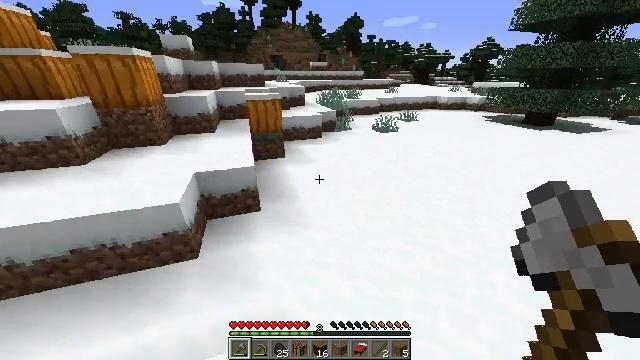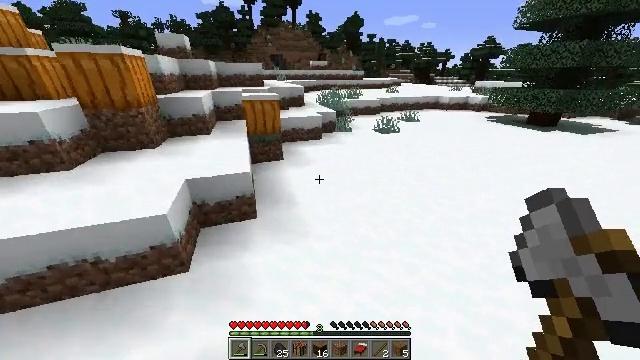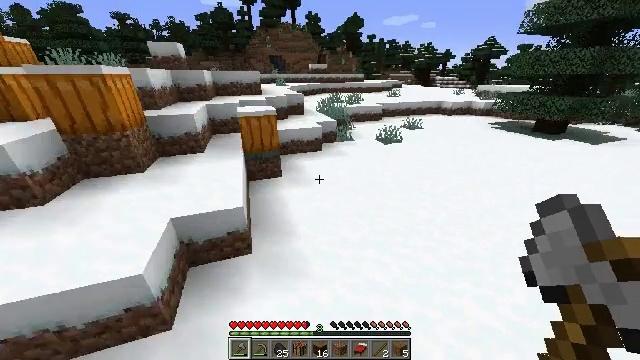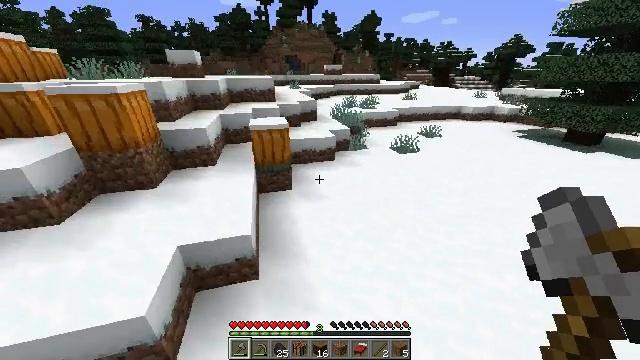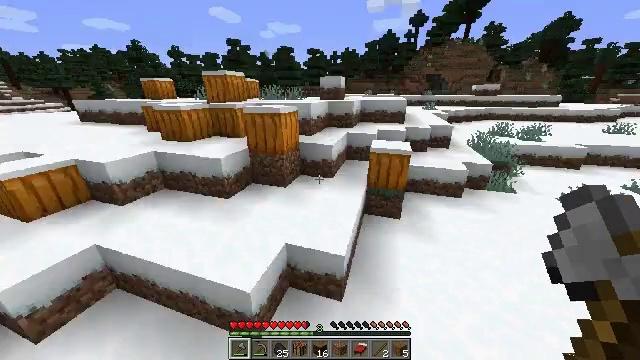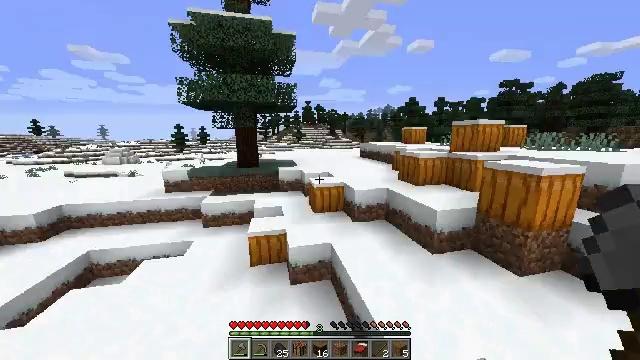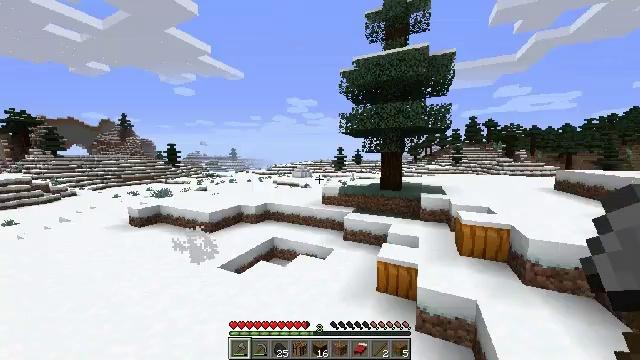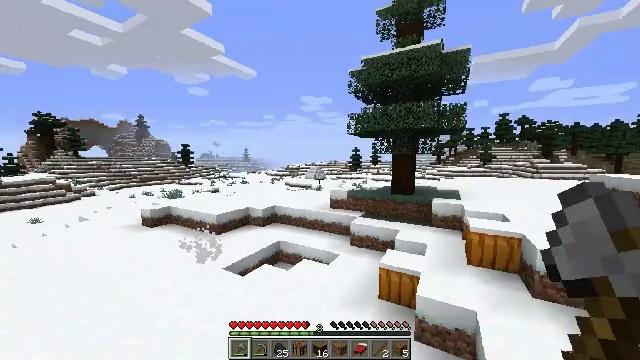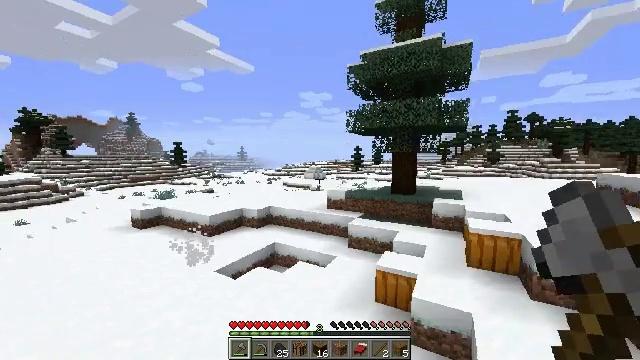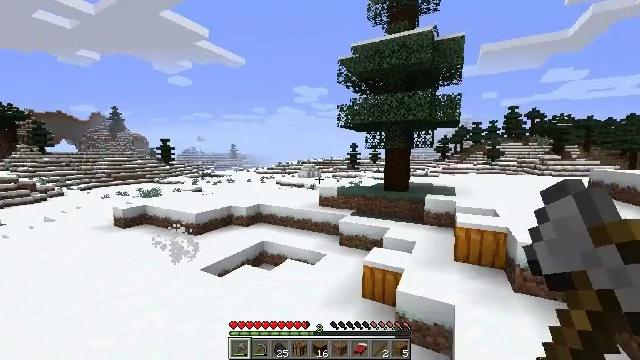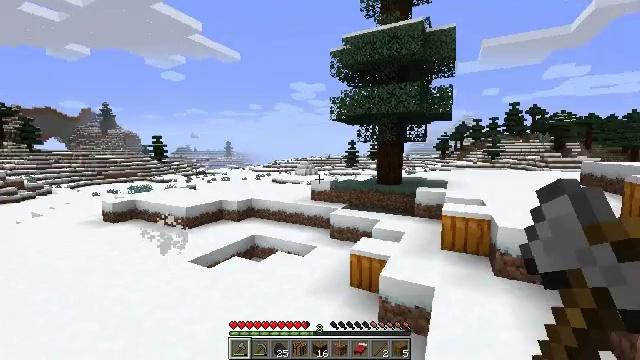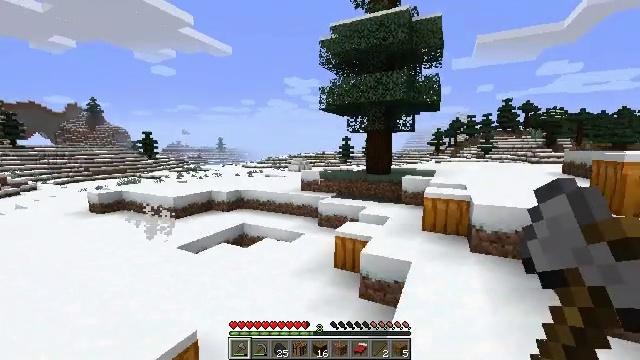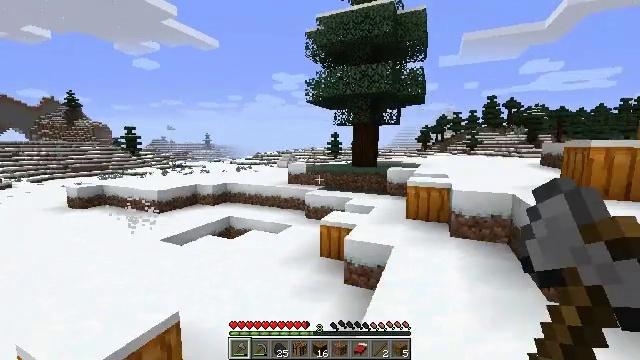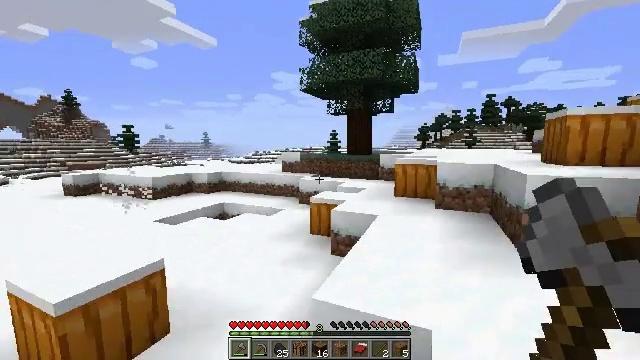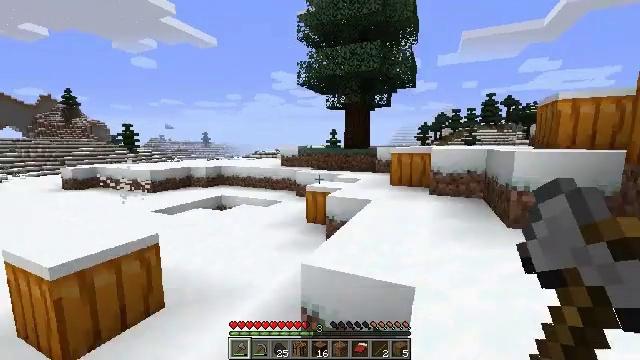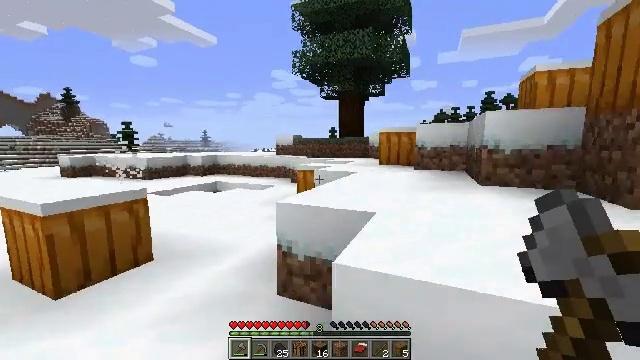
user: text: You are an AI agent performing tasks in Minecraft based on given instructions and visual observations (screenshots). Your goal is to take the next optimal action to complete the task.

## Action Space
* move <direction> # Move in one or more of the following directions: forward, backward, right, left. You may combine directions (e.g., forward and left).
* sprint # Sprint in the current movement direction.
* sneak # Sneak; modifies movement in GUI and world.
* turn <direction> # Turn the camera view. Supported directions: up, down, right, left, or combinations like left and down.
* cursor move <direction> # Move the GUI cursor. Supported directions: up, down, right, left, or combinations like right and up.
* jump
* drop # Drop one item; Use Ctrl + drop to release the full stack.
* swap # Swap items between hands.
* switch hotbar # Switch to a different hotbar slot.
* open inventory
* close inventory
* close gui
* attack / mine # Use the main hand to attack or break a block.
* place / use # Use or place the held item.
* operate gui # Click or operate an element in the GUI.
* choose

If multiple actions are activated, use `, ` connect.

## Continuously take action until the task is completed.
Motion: motion action
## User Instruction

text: Kill the rabbit.
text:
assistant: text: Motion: move forward, sprint, jump
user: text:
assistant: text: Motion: move forward, sprint, jump
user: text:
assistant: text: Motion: move forward, sprint, turn left, jump
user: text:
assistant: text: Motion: move forward, sprint, turn left and up, jump
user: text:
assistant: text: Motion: move forward and move right, sprint, turn left and up
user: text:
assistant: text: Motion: move right, turn left and up
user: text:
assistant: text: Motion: move right, turn left
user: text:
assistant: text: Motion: move back and move right
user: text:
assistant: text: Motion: move back and move right, turn right
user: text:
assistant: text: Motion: move back and move right
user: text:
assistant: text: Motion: move back, turn right
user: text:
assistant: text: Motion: move back, turn right
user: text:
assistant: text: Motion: move back
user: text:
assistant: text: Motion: move back and move right
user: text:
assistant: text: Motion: move back and move right
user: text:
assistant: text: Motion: move back and move right
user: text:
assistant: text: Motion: move back and move right
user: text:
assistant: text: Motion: move back and move right
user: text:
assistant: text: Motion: move back and move right
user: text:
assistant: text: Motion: move back and move right
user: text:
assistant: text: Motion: move back and move right
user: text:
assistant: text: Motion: move back and move right, turn right
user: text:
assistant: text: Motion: move back and move right, turn right and down
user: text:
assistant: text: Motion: move right, turn right and down
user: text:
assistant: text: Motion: move right, turn right
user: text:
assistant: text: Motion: move forward and move right, sprint, turn right
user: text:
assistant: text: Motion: move forward and move right, sprint
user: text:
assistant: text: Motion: move forward and move right, sprint
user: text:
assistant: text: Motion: move forward and move right, sprint
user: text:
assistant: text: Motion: move forward and move right, sprint